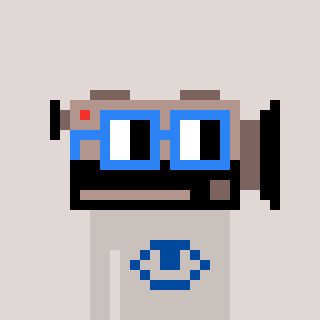
a pixel art character with square blue glasses, a camcorder-shaped head and a foggrey-colored body on a warm background